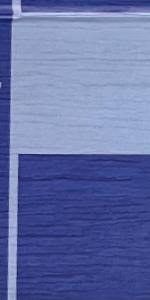
Label: Empty